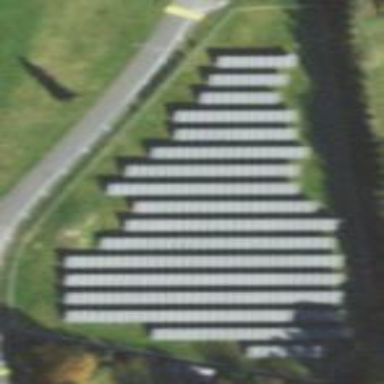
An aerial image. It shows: Solar power plant.